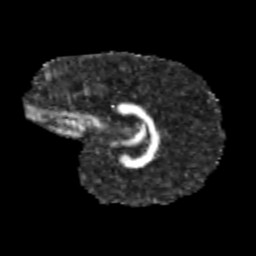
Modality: FA
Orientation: sagittal
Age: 10
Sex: female
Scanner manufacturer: siemens
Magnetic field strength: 3 T
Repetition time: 3.8 s
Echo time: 0.07 s